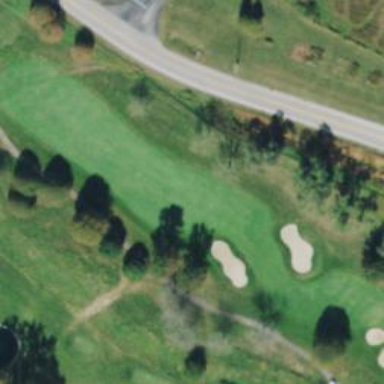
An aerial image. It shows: View of golf hole.